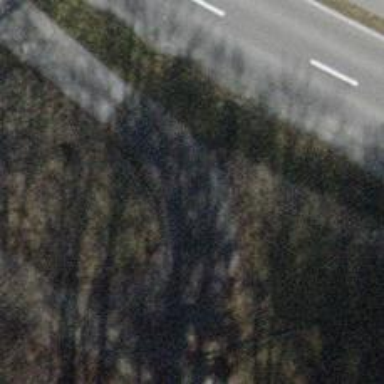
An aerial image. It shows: Road made of pebblestone meant for service vehicles.